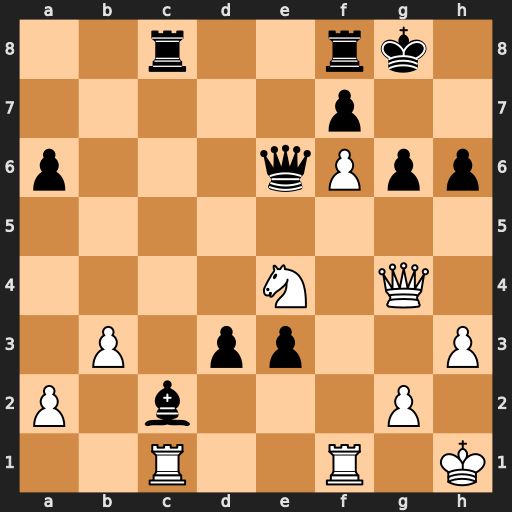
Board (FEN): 2r2rk1/5p2/p3qPpp/8/4N1Q1/1P1pp2P/P1b3P1/2R2R1K
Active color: w
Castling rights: -
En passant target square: -
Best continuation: Qh4 h5 Qf4 Kh7 Ng5+